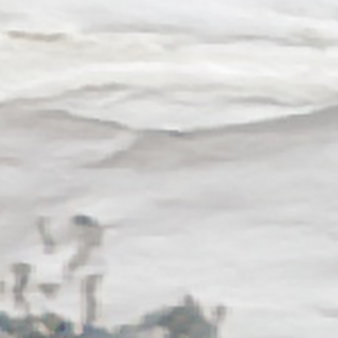
Label: other